Question: I am using HBase. I have installed and have the distributed environment running now.
However, it shows a warning in HMaster's interface page:
"You are currently running the HMaster without HDFS append support enabled. This may result in data loss"
How can I solve this? If I don't use CDH3's hadoop? Can someone give me very detailed instructions please?

Thanks!!!!
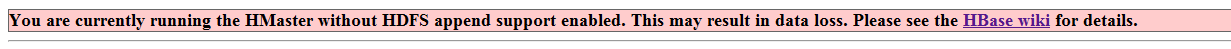
Answer: As you just found out you cannot (should not) use the standard Apache release of Hadoop 0.20.* with HBase as it is missing append support, HDFS-200. There is no official ASF Hadoop release that has append support. Cloudera's release is the easiest way, can you elaborate on why you cannot use it? It is distributed with the same license as Apache, and if you use a tarball release it is similar to the Apache release and you don't need special permission to install RPMs.
The other choices that I am aware of are rolling your own hadoop from the <URL> and using MapR, which I have no first hand experience with.
For a while on the HBase mail lists some people have had luck replacing the hadoop jar in their hadoop install with the hadoop jar that gets distributed with HBase. That way does seem fraught with risk and not everyone is happy with it.